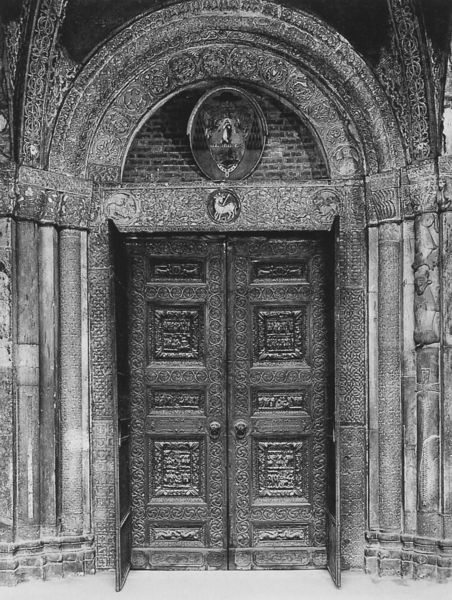
Titel: Hauptportal, S. Ambrogio
Standort: Mailand, S. Ambrogio (EU - I)
Schlagwörter: weiß, holz, schwarz, symbol, tür, architektur, stein, kirche, oval, pferd, relief, bogen, türen, steinmauer, pilaster, rundbogen, türflügel, bronze, tor, foto, fotografie, eingang, lamm, torbogen, schwarz-weiß, schnitzerei, portal, wappen, türknauf, dienste, reliefs, sakralbau, lünette, lamm gottes, lamm christi, türsturz, bronzerelief, bronzetür, bronzetr